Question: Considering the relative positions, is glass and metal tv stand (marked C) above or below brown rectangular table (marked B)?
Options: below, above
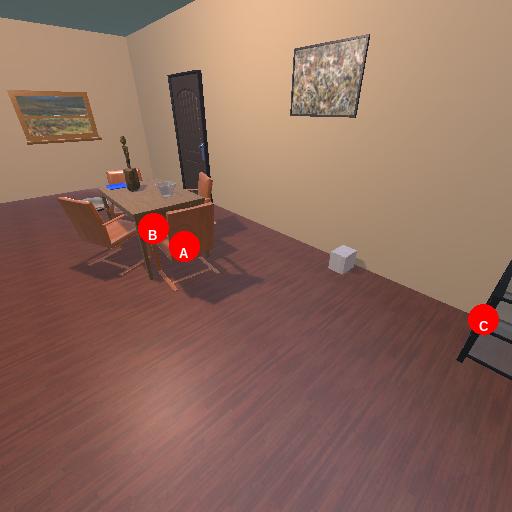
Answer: below